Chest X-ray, PA view. Patient: 45 years old, sex F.
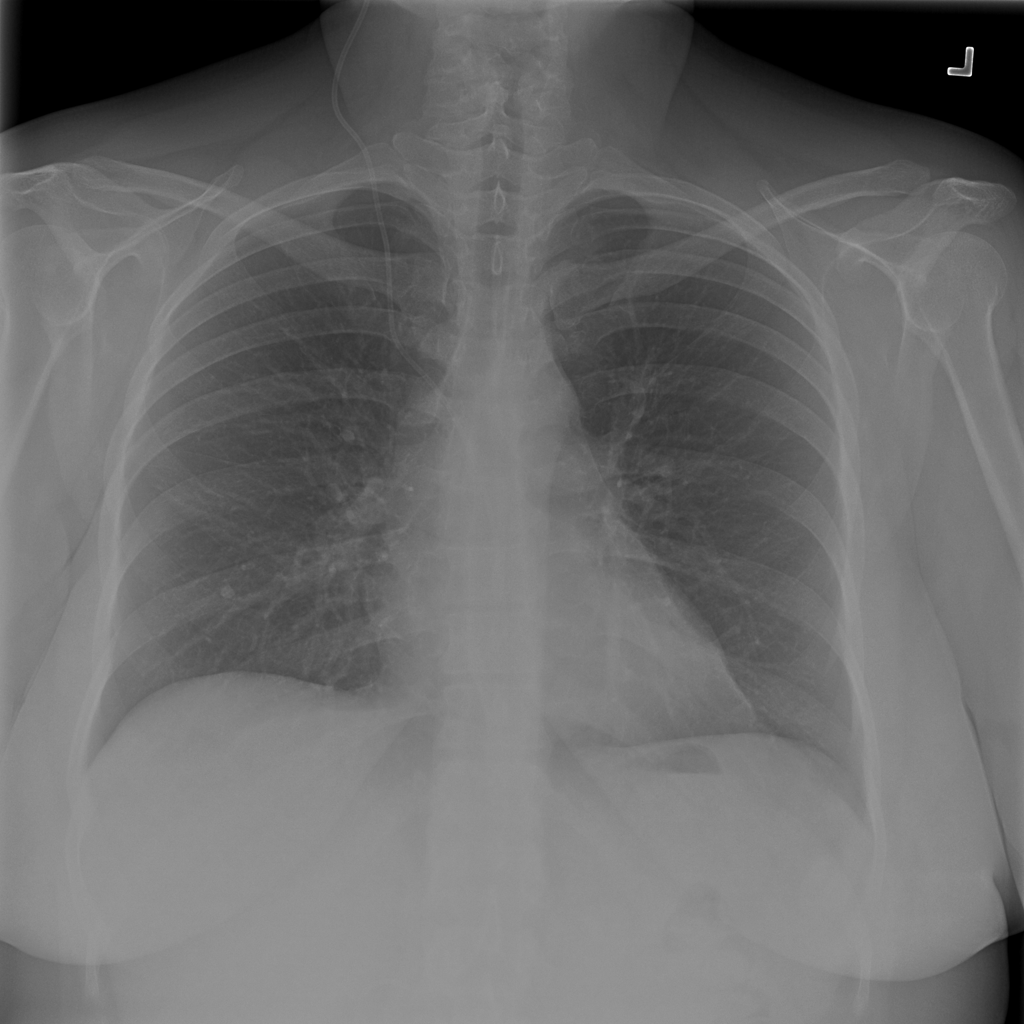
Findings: No Finding